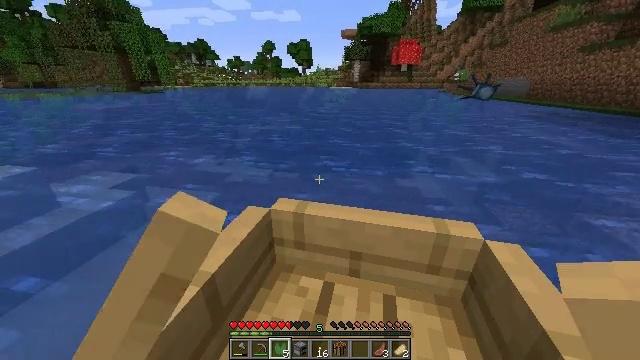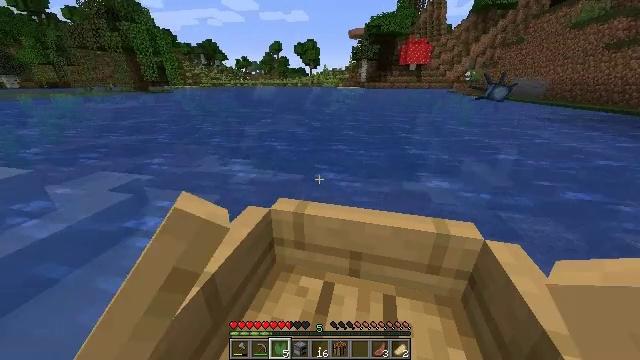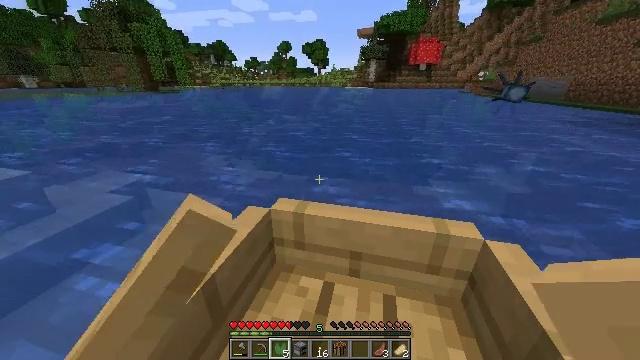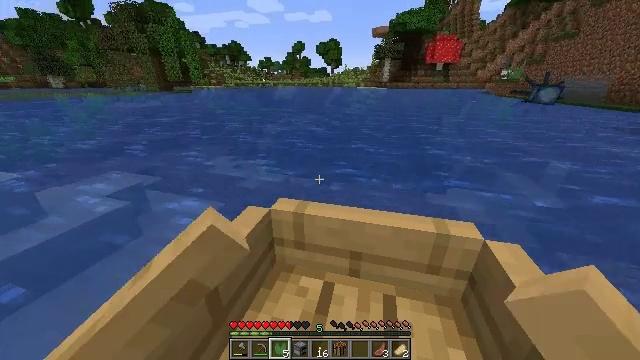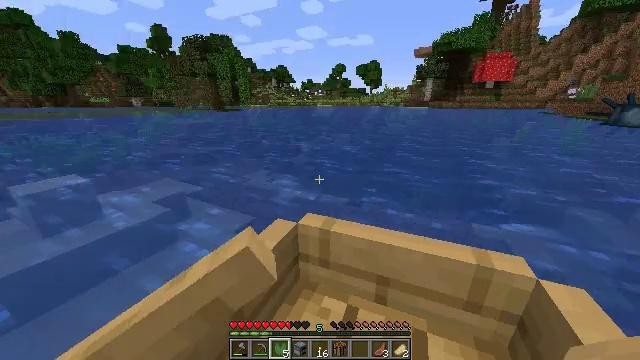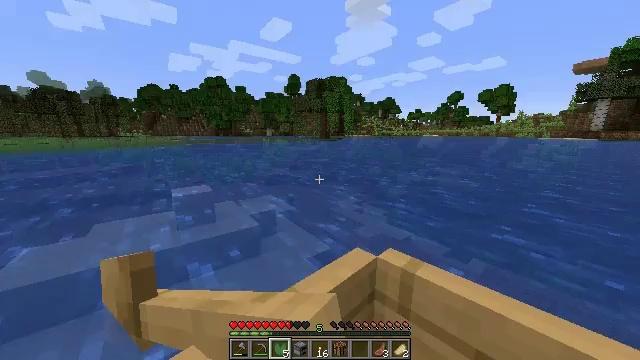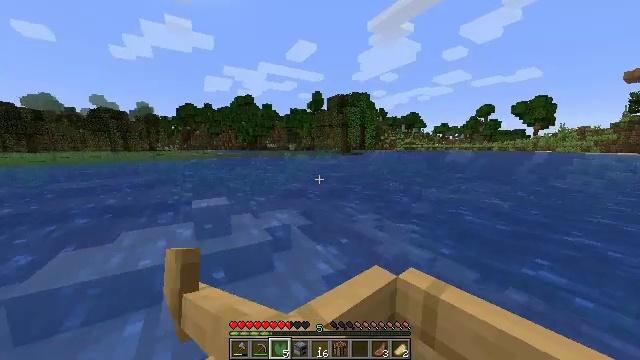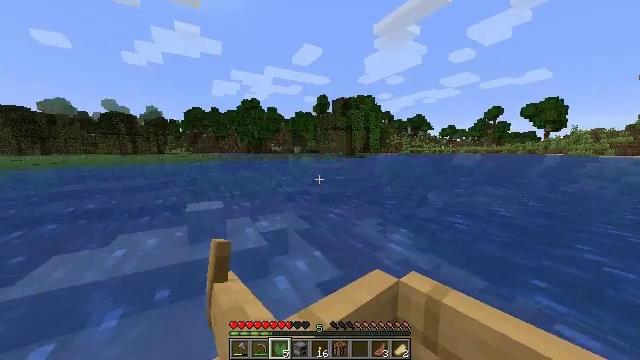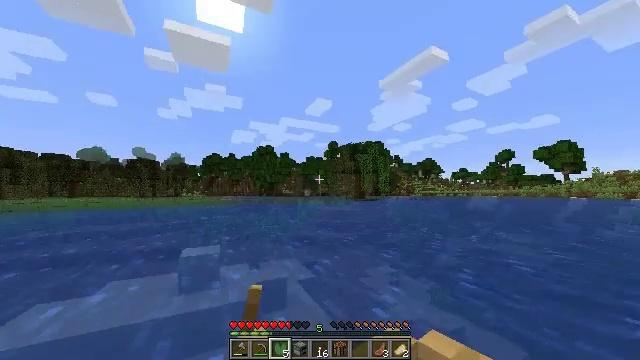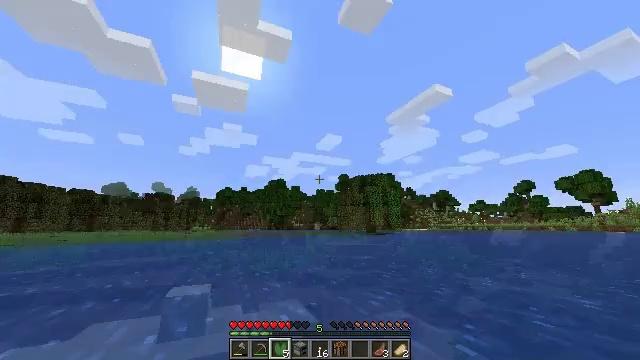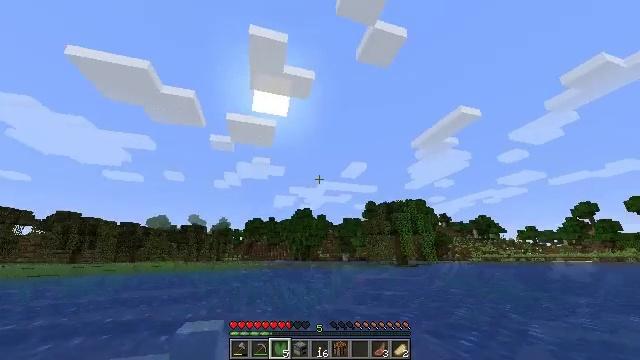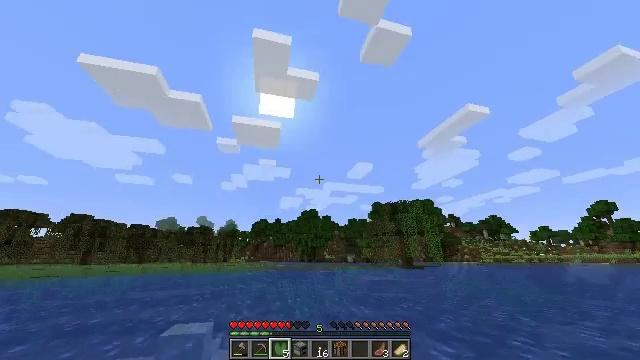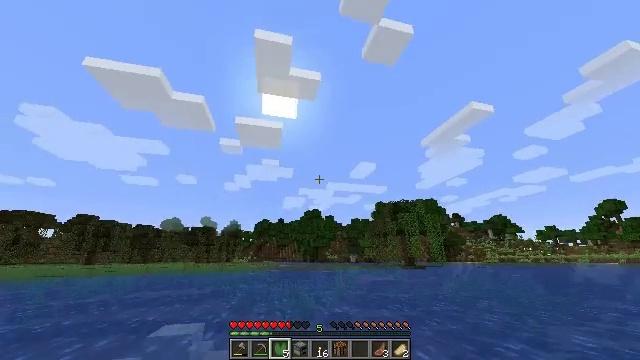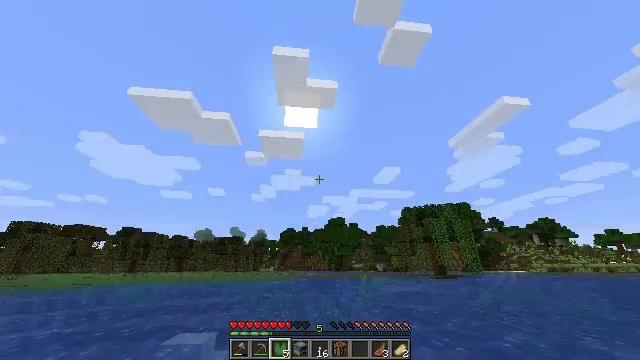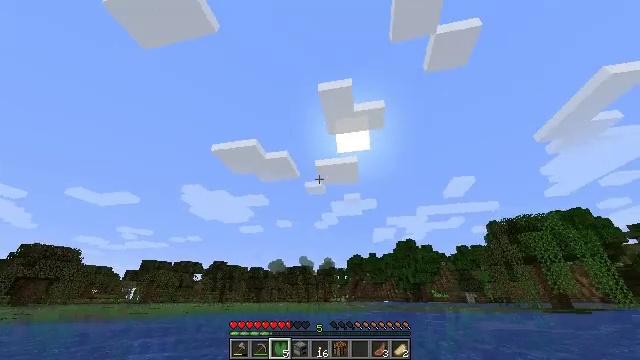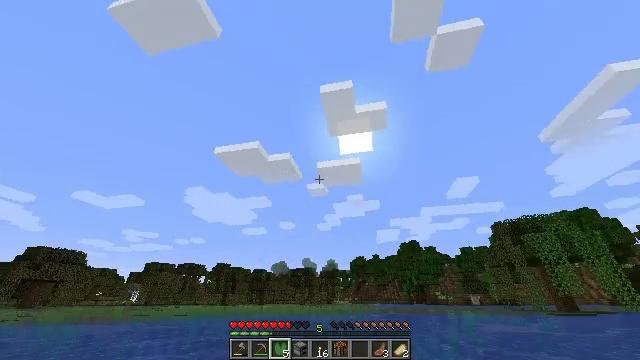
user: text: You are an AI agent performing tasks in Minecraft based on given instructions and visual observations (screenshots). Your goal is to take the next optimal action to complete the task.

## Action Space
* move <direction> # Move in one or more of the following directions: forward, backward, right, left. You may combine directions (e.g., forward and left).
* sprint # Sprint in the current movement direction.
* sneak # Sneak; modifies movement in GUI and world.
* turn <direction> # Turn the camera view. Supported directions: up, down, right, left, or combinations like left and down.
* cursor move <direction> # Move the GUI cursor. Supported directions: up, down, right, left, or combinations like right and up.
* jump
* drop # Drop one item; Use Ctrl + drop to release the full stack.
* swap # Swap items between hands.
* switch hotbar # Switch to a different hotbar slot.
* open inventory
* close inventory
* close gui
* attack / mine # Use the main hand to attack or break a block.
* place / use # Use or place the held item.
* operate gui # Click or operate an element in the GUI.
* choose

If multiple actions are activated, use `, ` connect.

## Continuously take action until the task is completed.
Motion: motion action
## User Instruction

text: Remove a lily pad from the inventory.
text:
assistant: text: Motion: move forward
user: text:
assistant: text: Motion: move forward
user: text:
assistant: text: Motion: move forward
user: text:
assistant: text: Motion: move forward, turn left and up
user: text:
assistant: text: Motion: move forward, turn left and up
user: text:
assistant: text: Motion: move forward, turn left and up
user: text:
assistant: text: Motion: move forward
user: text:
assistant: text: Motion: move forward, turn left and up
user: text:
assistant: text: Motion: move forward, turn left and up
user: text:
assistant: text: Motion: move forward, turn left and up
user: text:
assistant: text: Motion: move forward
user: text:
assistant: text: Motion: move forward
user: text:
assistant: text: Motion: move forward, turn left and up
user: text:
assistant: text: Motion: move forward, turn left and up
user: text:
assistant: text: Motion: move forward
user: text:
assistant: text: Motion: move forward, turn left and up
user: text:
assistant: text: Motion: move forward, turn left and up
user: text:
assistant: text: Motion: move forward
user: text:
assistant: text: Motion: move forward
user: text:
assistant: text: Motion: move forward
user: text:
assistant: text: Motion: move forward
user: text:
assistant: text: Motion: move forward, turn right and down
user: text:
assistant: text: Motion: move forward, turn right and down
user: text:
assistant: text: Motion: move forward, turn right and down
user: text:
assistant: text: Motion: move forward, turn right and down
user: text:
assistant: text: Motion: move forward, turn right
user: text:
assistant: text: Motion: move forward, turn right and down
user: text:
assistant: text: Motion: move forward
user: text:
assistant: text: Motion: move forward, turn down
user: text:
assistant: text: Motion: move forward, turn down